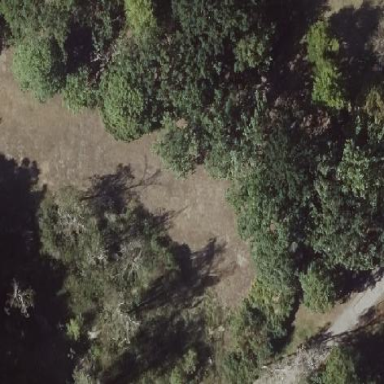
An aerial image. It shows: Mixed leaf woodland.